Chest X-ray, AP view. Patient: 23 years old, sex M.
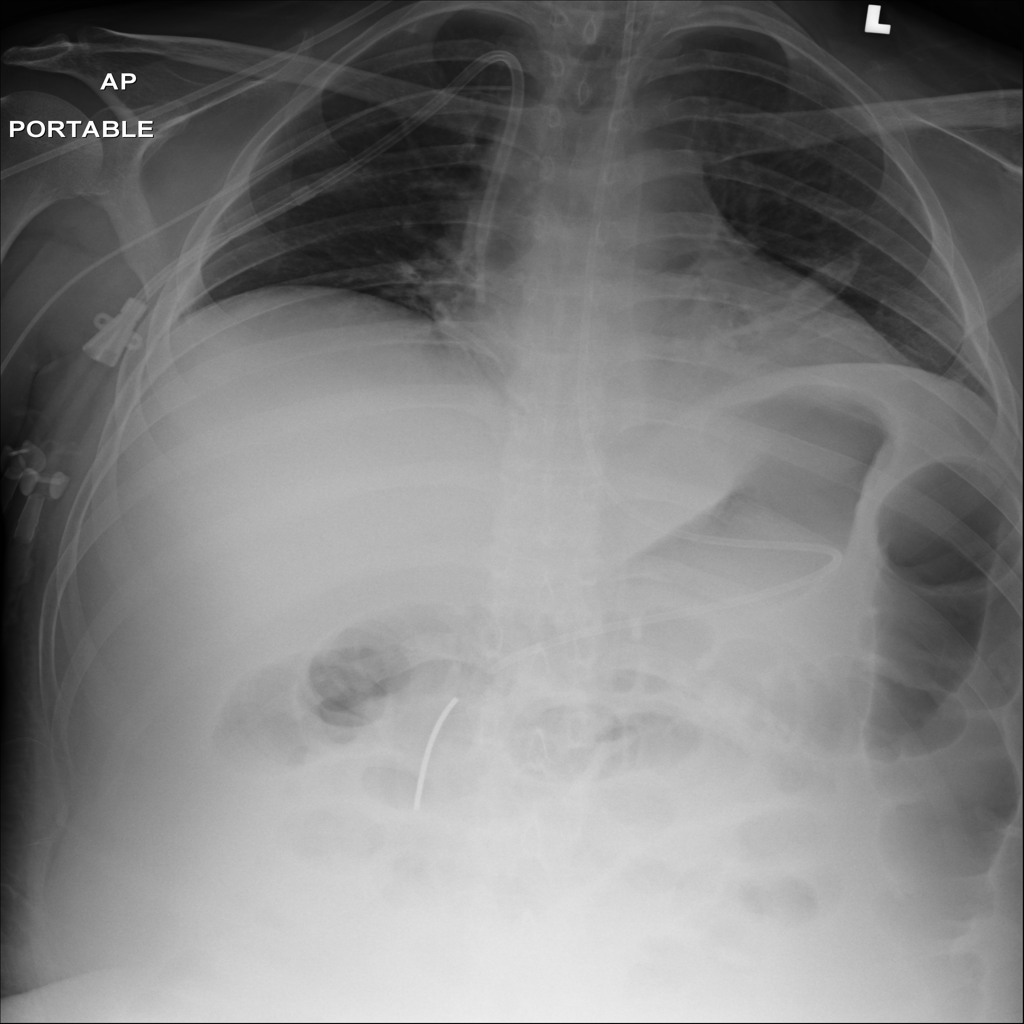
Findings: No Finding